Field crop: maize
Growth stage: 2
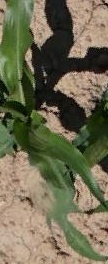
Species: maize